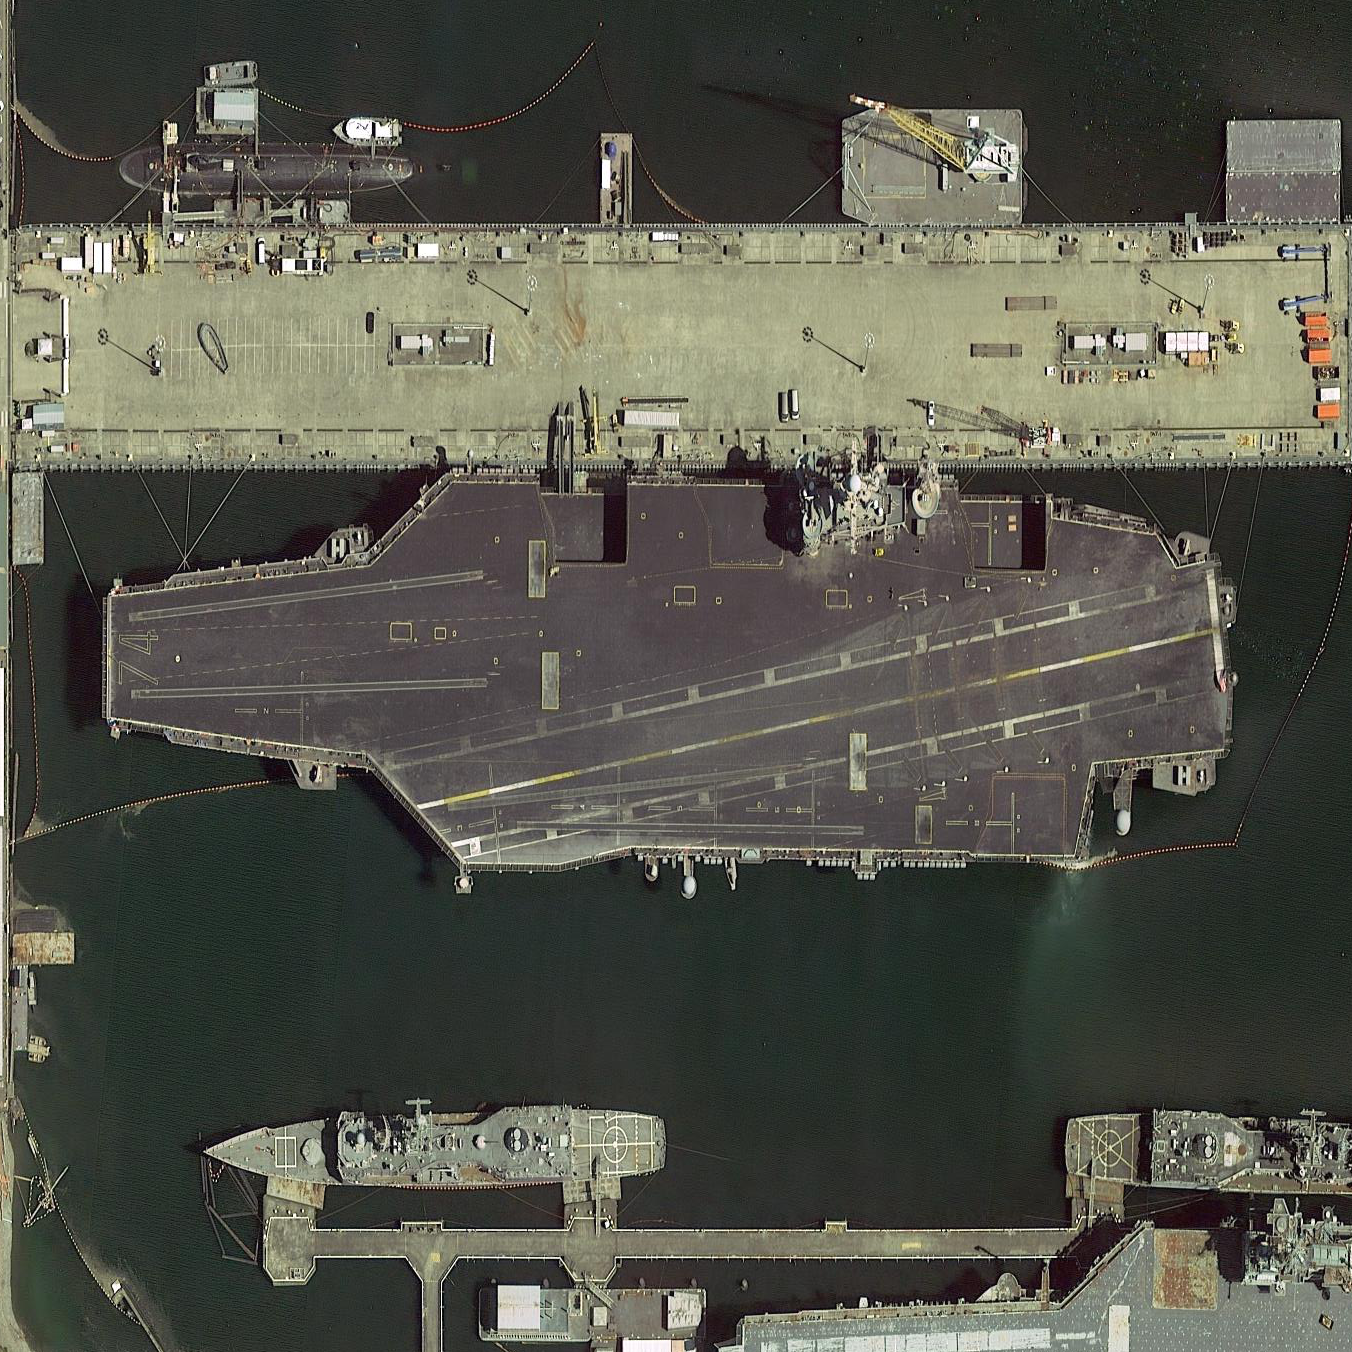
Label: Nimitz-class_aircraft_carrier